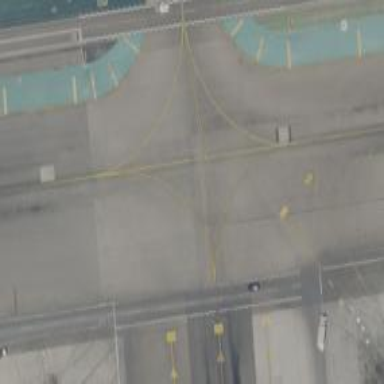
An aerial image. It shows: View of taxiway at the airport.